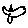
Label: bird